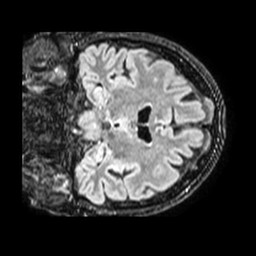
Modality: FLAIR
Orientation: coronal
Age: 63
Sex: female
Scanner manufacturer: philips
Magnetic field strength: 1.5 T
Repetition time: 4.8 s
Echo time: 0.3364 s